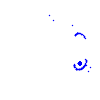
Particle: electron